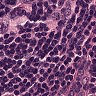
Metastatic tissue present: yes